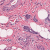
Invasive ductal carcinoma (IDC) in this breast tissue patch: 1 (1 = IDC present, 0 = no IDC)